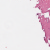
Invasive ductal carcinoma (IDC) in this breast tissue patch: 0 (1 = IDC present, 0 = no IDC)